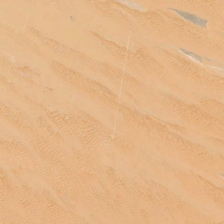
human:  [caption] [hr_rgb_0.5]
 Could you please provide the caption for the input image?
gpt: many sands form a piece of desert .

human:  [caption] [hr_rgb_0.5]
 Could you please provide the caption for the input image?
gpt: many sands form a piece of desert .

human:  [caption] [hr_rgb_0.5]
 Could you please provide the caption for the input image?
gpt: many sands form a piece of desert .

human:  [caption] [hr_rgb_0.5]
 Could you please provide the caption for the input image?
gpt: many sands form a piece of desert .

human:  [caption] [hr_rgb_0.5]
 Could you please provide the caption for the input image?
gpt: many sands form a piece of desert .